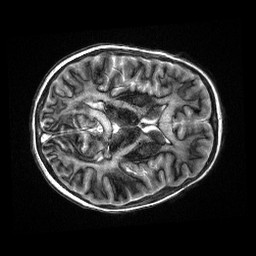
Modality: MP2RAGE
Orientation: axial
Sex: male
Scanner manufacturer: siemens
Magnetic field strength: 3 T
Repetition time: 5 s
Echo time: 0.00368 s